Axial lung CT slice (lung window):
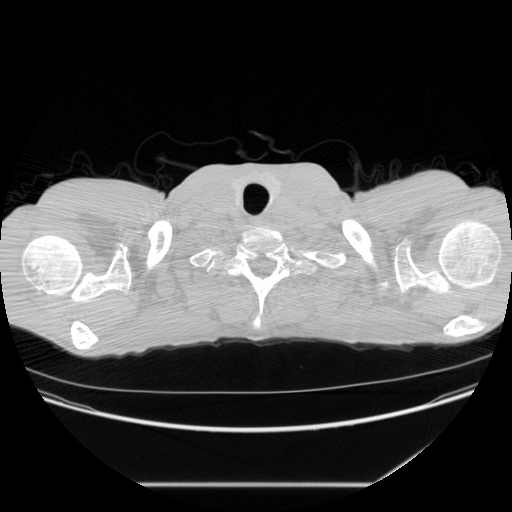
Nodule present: no